Question: I'm working on a project, and I need know how I can force breakline, giving preference to a float:right element.
See this picture:

There are some CSS attribute that I can use to work with this case? I have tried 'clear: left', but nothing.
: <URL>
: what you think that have a better visual? ':p'
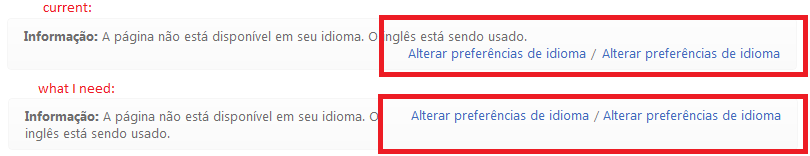
Answer: The easiest way is to move your element with 'float: right' to before your other elements:
<URL>
'''
<div class="message">
<ul>
<li><a href="./User/options/Language">Alterar preferencias de idioma</a></li>
<li><a href="./User/options/Language">Alterar preferencias de idioma</a></li>
</ul>
<strong>Informacao:</strong>
<span>A pagina nao esta disponivel em seu idioma. O ingles esta sendo usado.</span>
<br />
</div>
'''
It is (probably) possible to do without switching around the HTML, but that answer would be a lot more complicated.